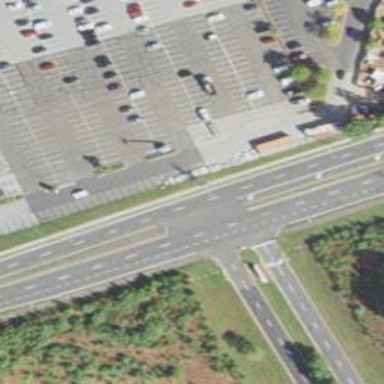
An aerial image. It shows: Asphalt road with secondary link designation.